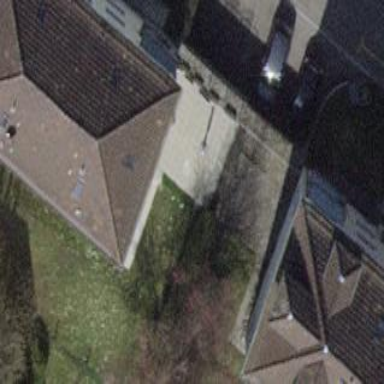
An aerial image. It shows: Group of garages.